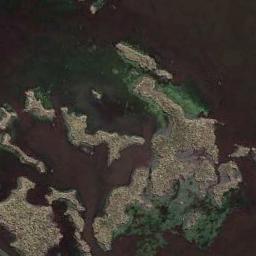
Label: wetland